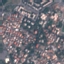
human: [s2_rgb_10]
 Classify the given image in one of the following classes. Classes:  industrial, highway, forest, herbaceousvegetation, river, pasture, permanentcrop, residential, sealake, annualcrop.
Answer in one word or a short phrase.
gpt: Residential